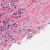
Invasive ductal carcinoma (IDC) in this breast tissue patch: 1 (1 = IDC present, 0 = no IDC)